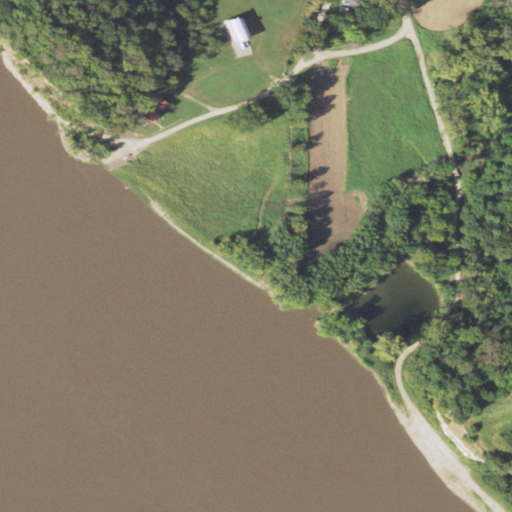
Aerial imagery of valley in Illinois named Cache Hollow containing open water, pasture, open development, deciduous forest, herbaceous wetlands, woody wetlands, low intensity development, mixed forest, barren land, medium intensity development, and high intensity development